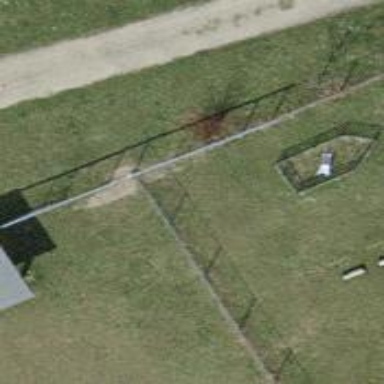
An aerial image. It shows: Fence is in the image.